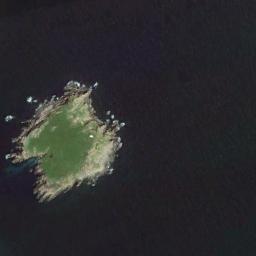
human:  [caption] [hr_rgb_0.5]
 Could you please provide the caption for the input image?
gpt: Many trees are on the island .

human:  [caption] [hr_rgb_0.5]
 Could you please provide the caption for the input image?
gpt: The island with some farmland is surrounded by deep blue waters .

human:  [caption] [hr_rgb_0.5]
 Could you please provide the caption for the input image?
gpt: The island on the right is the largest .

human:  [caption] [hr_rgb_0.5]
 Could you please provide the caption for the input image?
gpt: The nearly circular island is surrounded by blue sea water, With green vegetation on the island and white sand on the outer circle .

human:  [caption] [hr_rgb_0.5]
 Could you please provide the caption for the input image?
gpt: There are green grassland on the island .